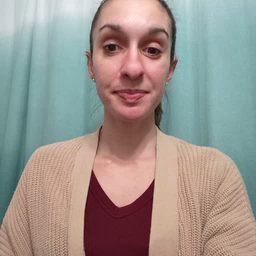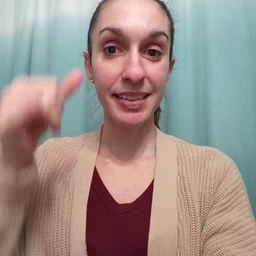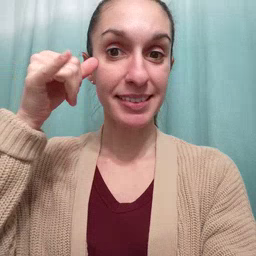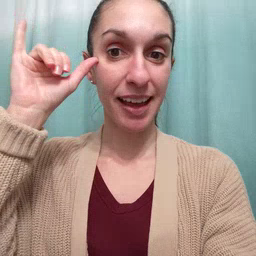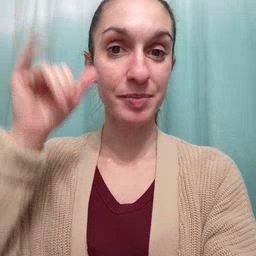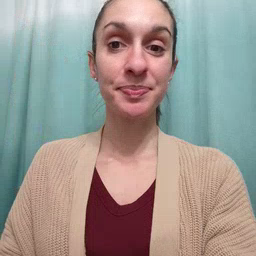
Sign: cow